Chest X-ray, PA view. Patient: 80 years old, sex M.
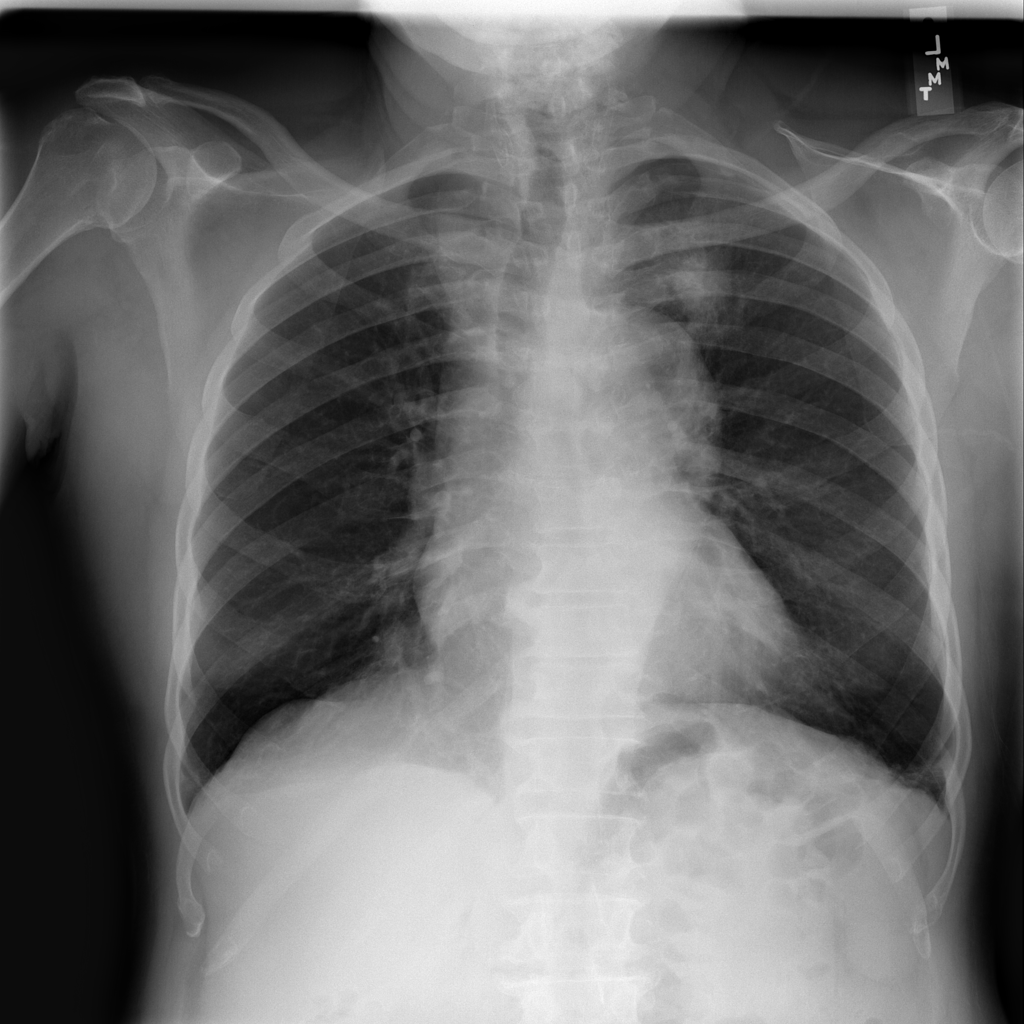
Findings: Pneumothorax